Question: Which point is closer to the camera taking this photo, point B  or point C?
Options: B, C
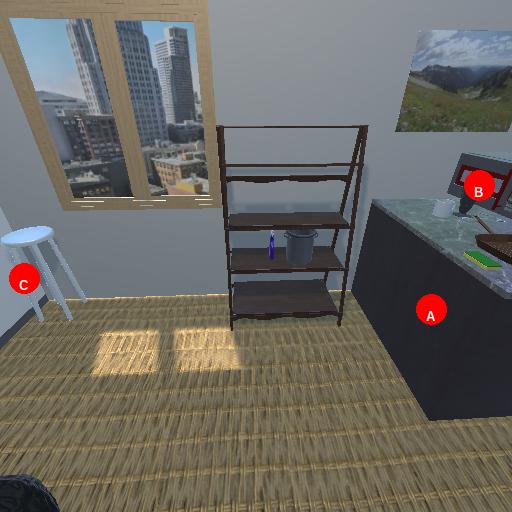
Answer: B